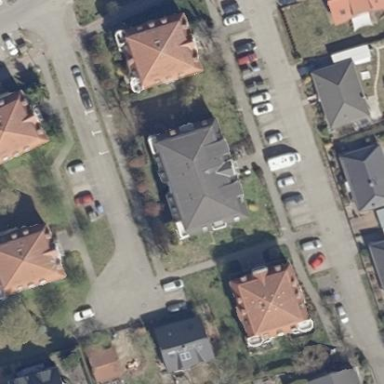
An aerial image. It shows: Apartments building with mansard roof.